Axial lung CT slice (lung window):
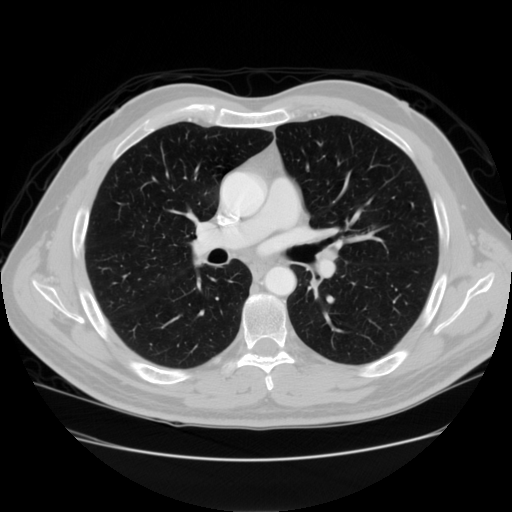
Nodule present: no